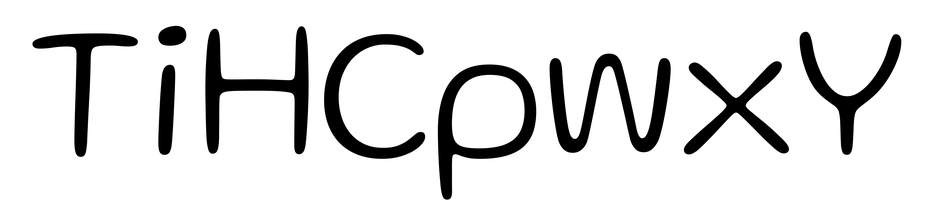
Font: Gluten_ExtraLight